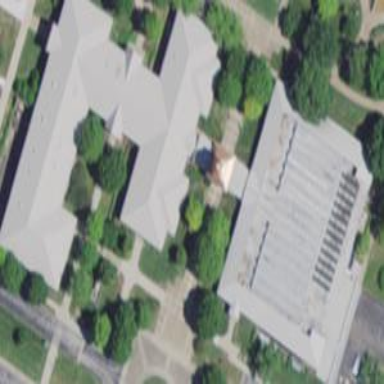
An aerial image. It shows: College building.